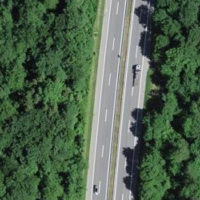
EUNIS habitat code: 57
Species observed at this site:
Pulmonaria officinalis